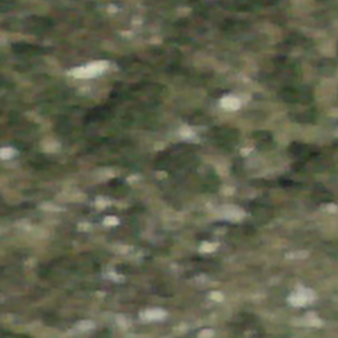
Label: other